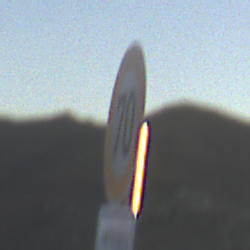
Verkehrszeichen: Geschwindigkeit70
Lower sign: ZeitangabenMitBeschraenkungAufWochentage7
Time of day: SunriseSunset
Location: Outdoor (Nature)
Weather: Clear
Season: NotSpecified
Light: Natural